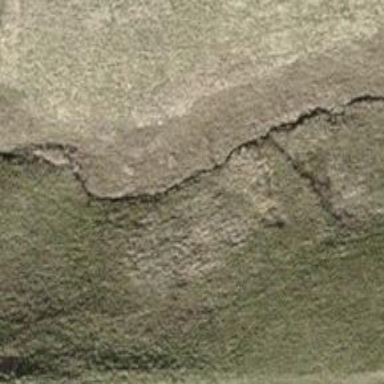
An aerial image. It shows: Ditch in the surroundings.